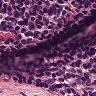
Metastatic tissue present: no